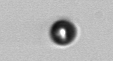
Label: bead